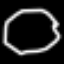
Label: octagon